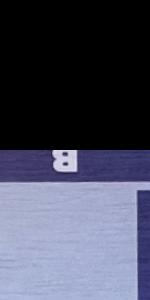
Label: Empty